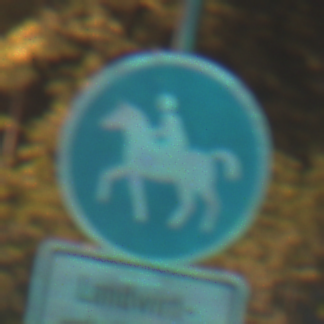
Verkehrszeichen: Reitweg
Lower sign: BesondereFahrzeugeUndTransportgueter6
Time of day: Night
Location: Outdoor (Urban)
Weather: PartlyCloudy
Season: NotSpecified
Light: Artificial